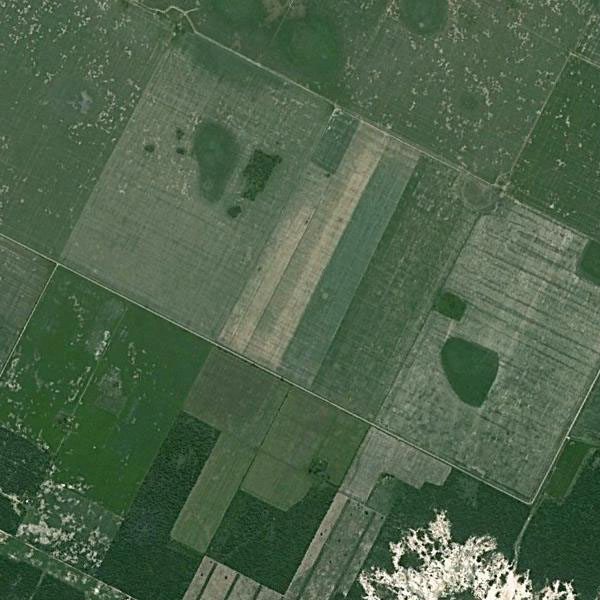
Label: Farmland